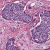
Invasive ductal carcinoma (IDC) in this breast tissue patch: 0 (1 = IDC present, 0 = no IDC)